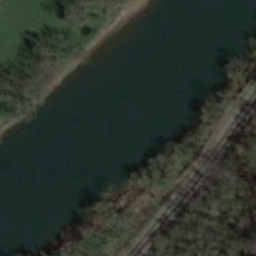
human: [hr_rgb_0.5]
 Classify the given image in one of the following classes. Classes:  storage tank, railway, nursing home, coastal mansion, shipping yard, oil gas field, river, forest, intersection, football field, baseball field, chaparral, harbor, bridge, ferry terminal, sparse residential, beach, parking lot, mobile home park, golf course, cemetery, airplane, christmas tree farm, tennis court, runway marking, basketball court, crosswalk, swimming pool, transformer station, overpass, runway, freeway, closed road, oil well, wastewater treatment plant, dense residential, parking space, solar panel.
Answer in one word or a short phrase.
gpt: river